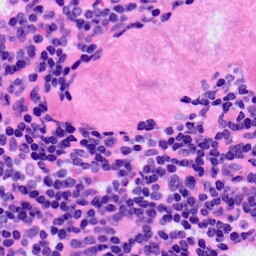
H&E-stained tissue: LymphNode